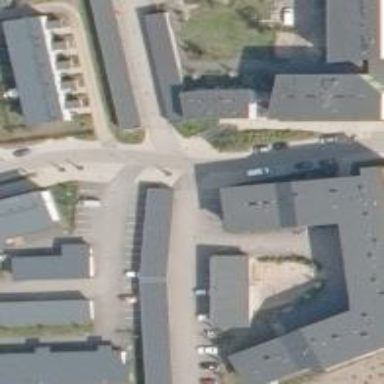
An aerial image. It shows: Living street.